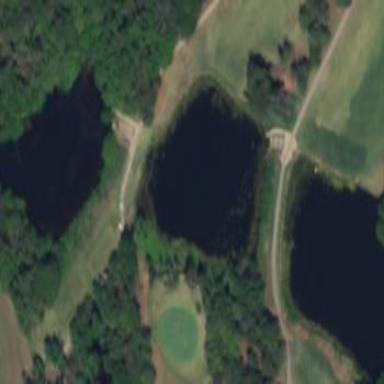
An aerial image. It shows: Water hazard in golf course. The hazard is natural water feature.